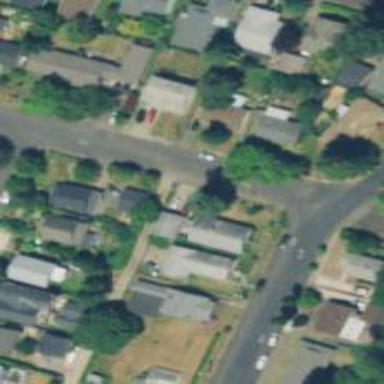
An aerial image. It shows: Residential road with sidewalk on the left side.